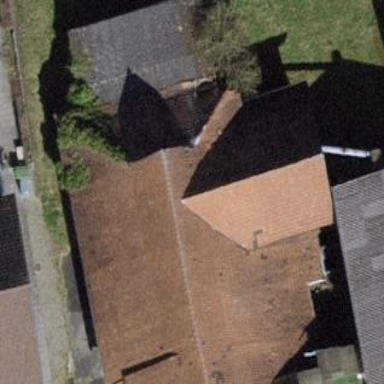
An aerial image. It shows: Building with tiled roof.